Field crop: maize
Growth stage: 1
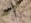
Species: atriplex